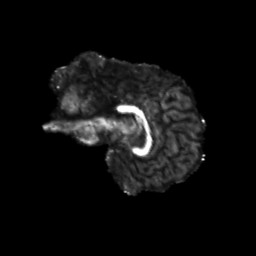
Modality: FA
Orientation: sagittal
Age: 10
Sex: male
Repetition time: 9.5 s
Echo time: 0.089 s